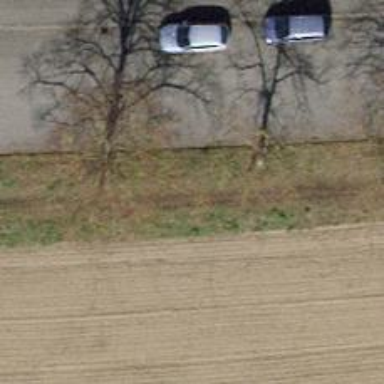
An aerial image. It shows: Brown bench.